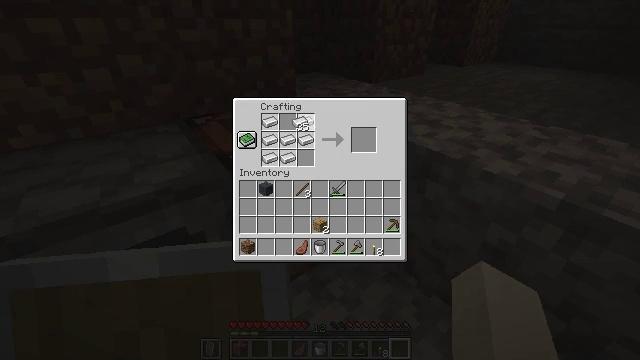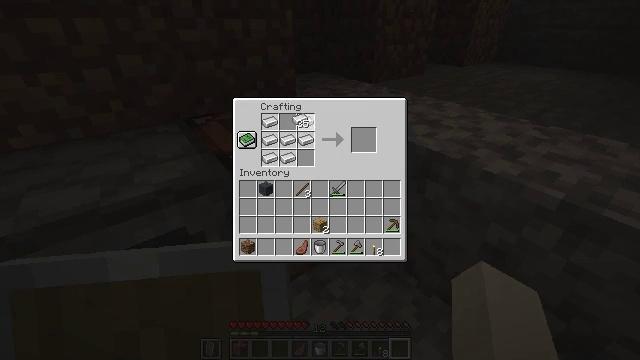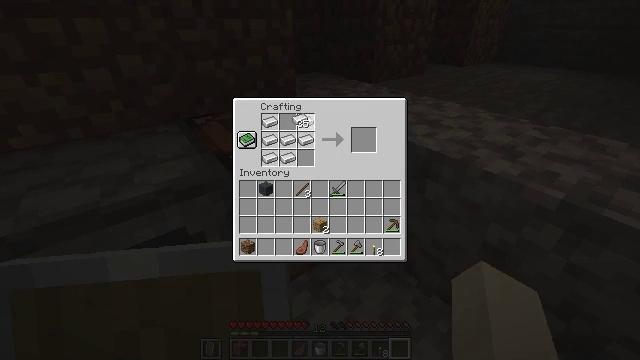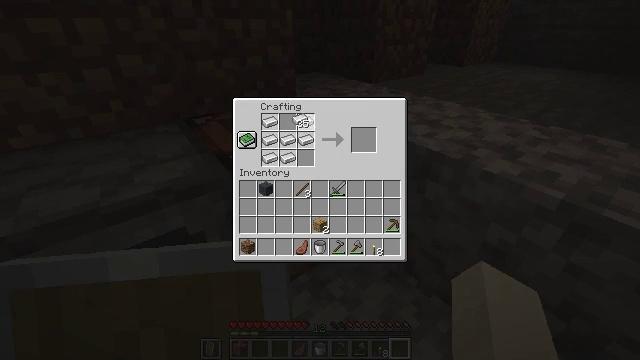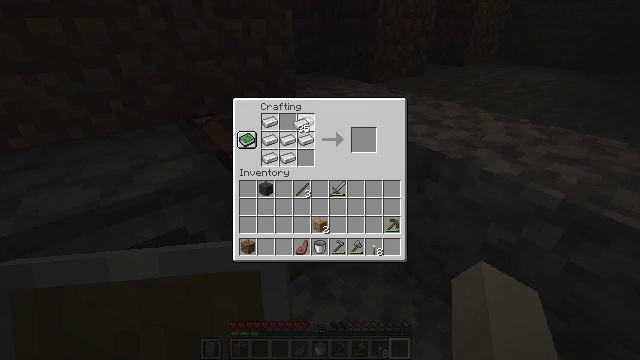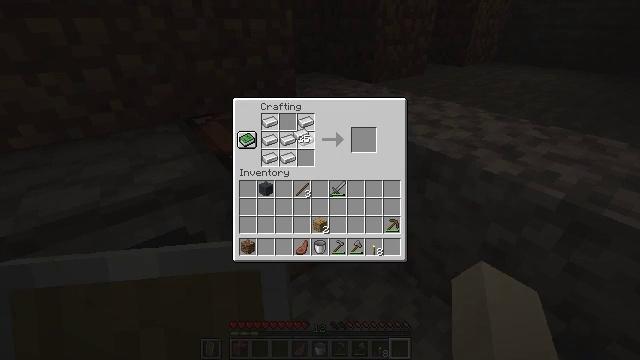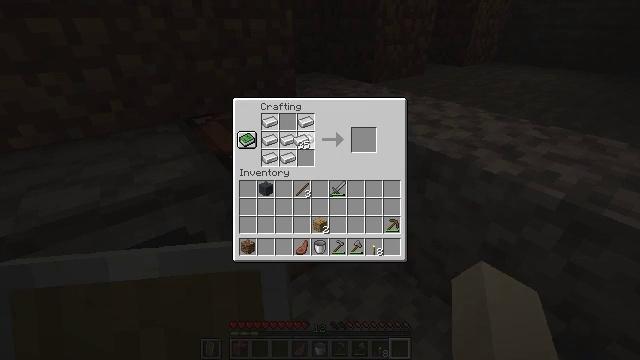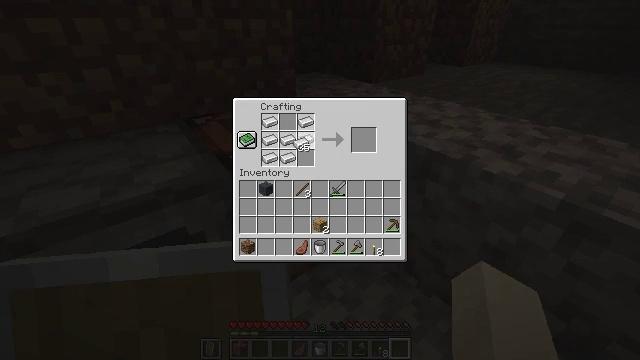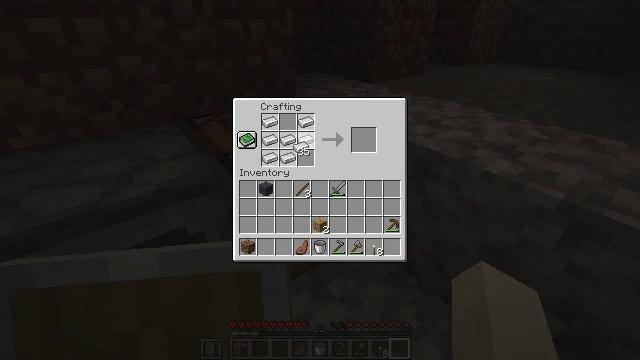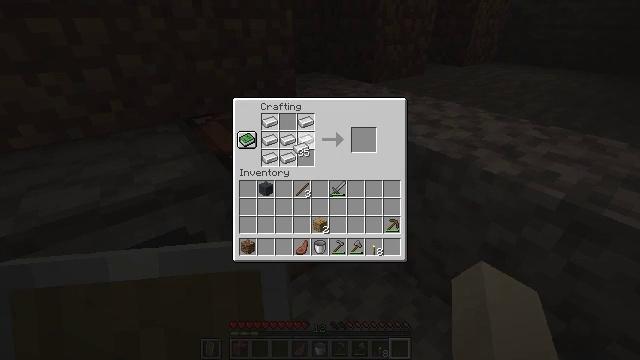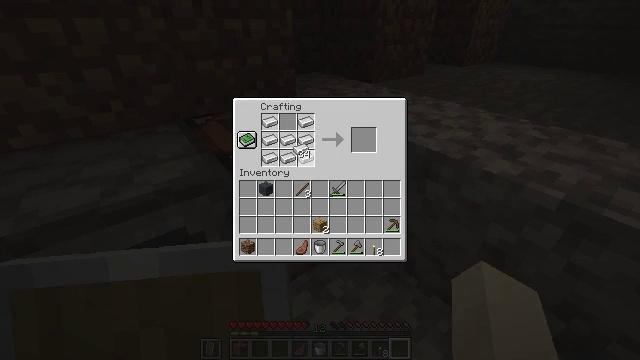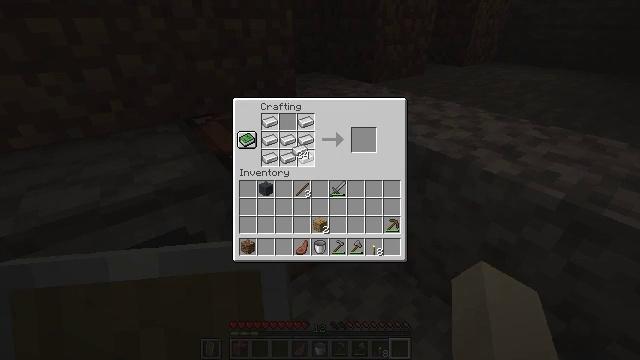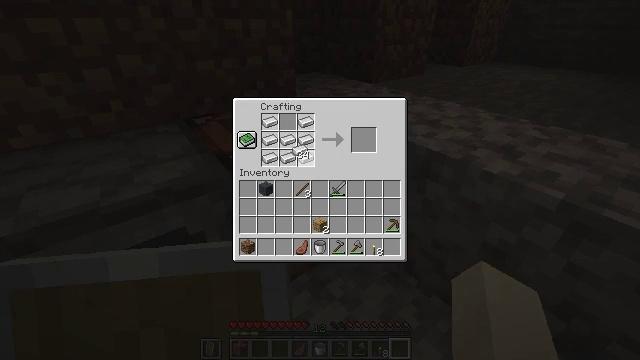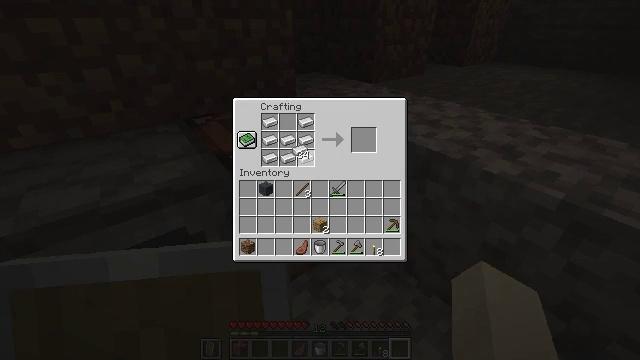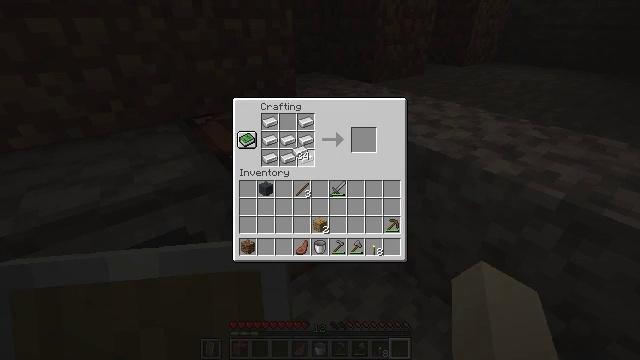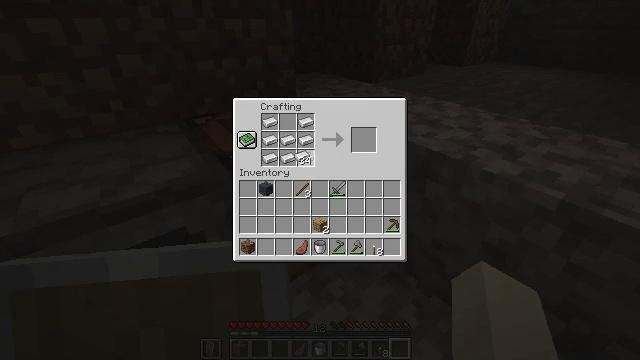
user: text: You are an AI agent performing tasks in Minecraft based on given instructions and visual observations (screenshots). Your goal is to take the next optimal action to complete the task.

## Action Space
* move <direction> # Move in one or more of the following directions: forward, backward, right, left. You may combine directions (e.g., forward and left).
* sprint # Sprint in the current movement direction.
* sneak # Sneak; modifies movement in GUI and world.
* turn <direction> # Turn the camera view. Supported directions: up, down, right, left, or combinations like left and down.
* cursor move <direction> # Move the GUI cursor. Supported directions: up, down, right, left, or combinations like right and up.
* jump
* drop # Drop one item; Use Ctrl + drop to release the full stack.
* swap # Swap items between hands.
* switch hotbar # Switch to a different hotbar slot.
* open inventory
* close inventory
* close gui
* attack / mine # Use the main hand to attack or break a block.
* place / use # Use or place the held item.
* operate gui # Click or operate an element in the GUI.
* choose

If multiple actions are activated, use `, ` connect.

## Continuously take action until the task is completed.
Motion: motion action
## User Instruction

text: Craft an iron chestplate.
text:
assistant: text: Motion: choose
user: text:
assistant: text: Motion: choose
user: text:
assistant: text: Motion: choose
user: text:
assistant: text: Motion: choose
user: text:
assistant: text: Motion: cursor move down, choose
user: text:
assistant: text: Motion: choose
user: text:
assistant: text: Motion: choose
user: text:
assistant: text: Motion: choose
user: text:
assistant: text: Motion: choose
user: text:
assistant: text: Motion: choose
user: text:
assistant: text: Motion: choose
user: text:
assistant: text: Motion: choose
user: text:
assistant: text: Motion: no_op
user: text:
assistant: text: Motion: no_op
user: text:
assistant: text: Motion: no_op
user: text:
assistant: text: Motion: cursor move down
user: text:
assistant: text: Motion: cursor move down
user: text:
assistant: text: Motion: cursor move down
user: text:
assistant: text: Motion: no_op
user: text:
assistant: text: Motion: no_op
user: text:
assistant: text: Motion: no_op
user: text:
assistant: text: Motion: no_op
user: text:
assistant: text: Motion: no_op
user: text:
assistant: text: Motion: no_op
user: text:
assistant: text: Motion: no_op
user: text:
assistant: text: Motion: operate gui
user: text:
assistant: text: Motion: operate gui
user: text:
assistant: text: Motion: operate gui
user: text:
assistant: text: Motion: no_op
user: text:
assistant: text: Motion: no_op